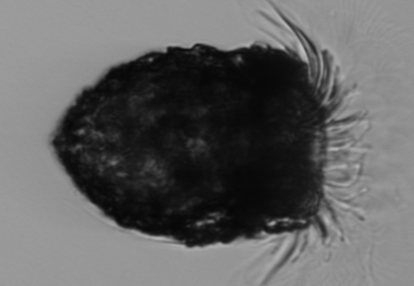
Label: Stenosemella_morphotype1